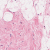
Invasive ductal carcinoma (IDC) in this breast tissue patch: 0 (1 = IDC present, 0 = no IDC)